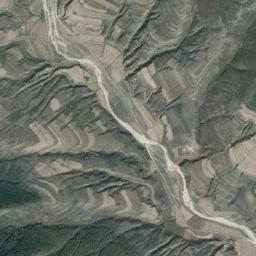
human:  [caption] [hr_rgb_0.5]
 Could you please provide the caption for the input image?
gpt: The mountain is full of black soil .

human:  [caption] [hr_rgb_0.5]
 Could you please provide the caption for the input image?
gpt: The mountains are covered with yellow dirt .

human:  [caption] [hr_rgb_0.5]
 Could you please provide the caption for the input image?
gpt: The mountain has some terraces and a river goes through the mountain .

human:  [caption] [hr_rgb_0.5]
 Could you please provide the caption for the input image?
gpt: There are many roads of different lengths in the mountains .

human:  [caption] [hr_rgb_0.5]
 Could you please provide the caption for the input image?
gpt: There are some terraces and a river on the mountain .